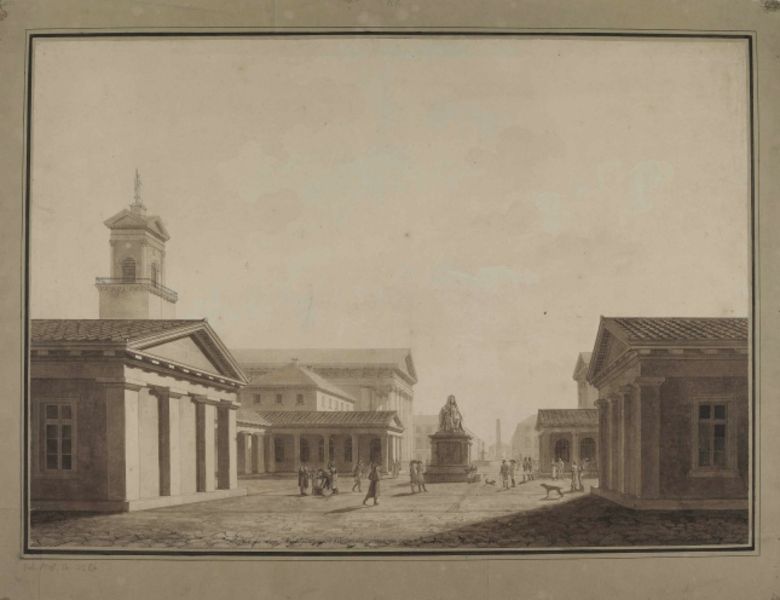
Titel: Entwurf zum Marktplatz in Karlsruhe
Künstler: Georg Moller
Standort: Karlsruhe
Institution: Staatliche Kunsthalle Karlsruhe
Schlagwörter: feder, himmel, schatten, wolken, dreieck, kirchturm, menschen, stadt, braun, fenster, hell, hintergrund, licht, mitte, pfeiler, straße, säule, säulen, zeichnung, dach, gebäude, haus, hund, weg, leute, alt, architektur, rahmen, sockel, spitze, stein, bild, porträt, horizont, häuser, kirche, sonne, figur, klassizismus, brunnen, turm, skulptur, statue, papier, ansicht, italien, passanten, perspektive, pflaster, vedute, dächer, giebel, ziegel, dunst, markt, platz, treiben, pilaster, rand, sepia, plastik, tor, gruppen, foto, stadtansicht, hell dunkel, tusche, loggia, berlin, antike, münchen, denkmal, radierung, stich, pflastersteine, rathaus, arkaden, rom, kapitell, einfarbig, antik, profan, streiflicht, griechenland, menschengruppe, marktplatz, tempel, postkarte, sakral, römisch, standbild, monument, gebälk, akropolis, kriche, straßenzug, karlsruhe, giebeldach, planung, kultur, bogenhalle, fotot, stahlstich, arcitektur, weinbrenner, blendpfeiler, goldenes dreieck